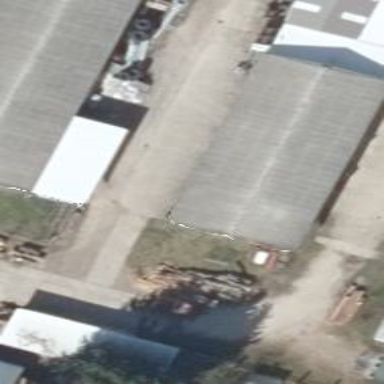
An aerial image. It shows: Industrial building.